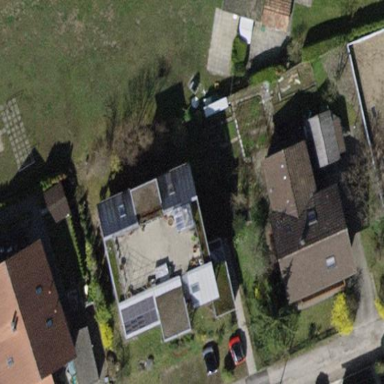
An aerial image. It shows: Building with tile roof.